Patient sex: M
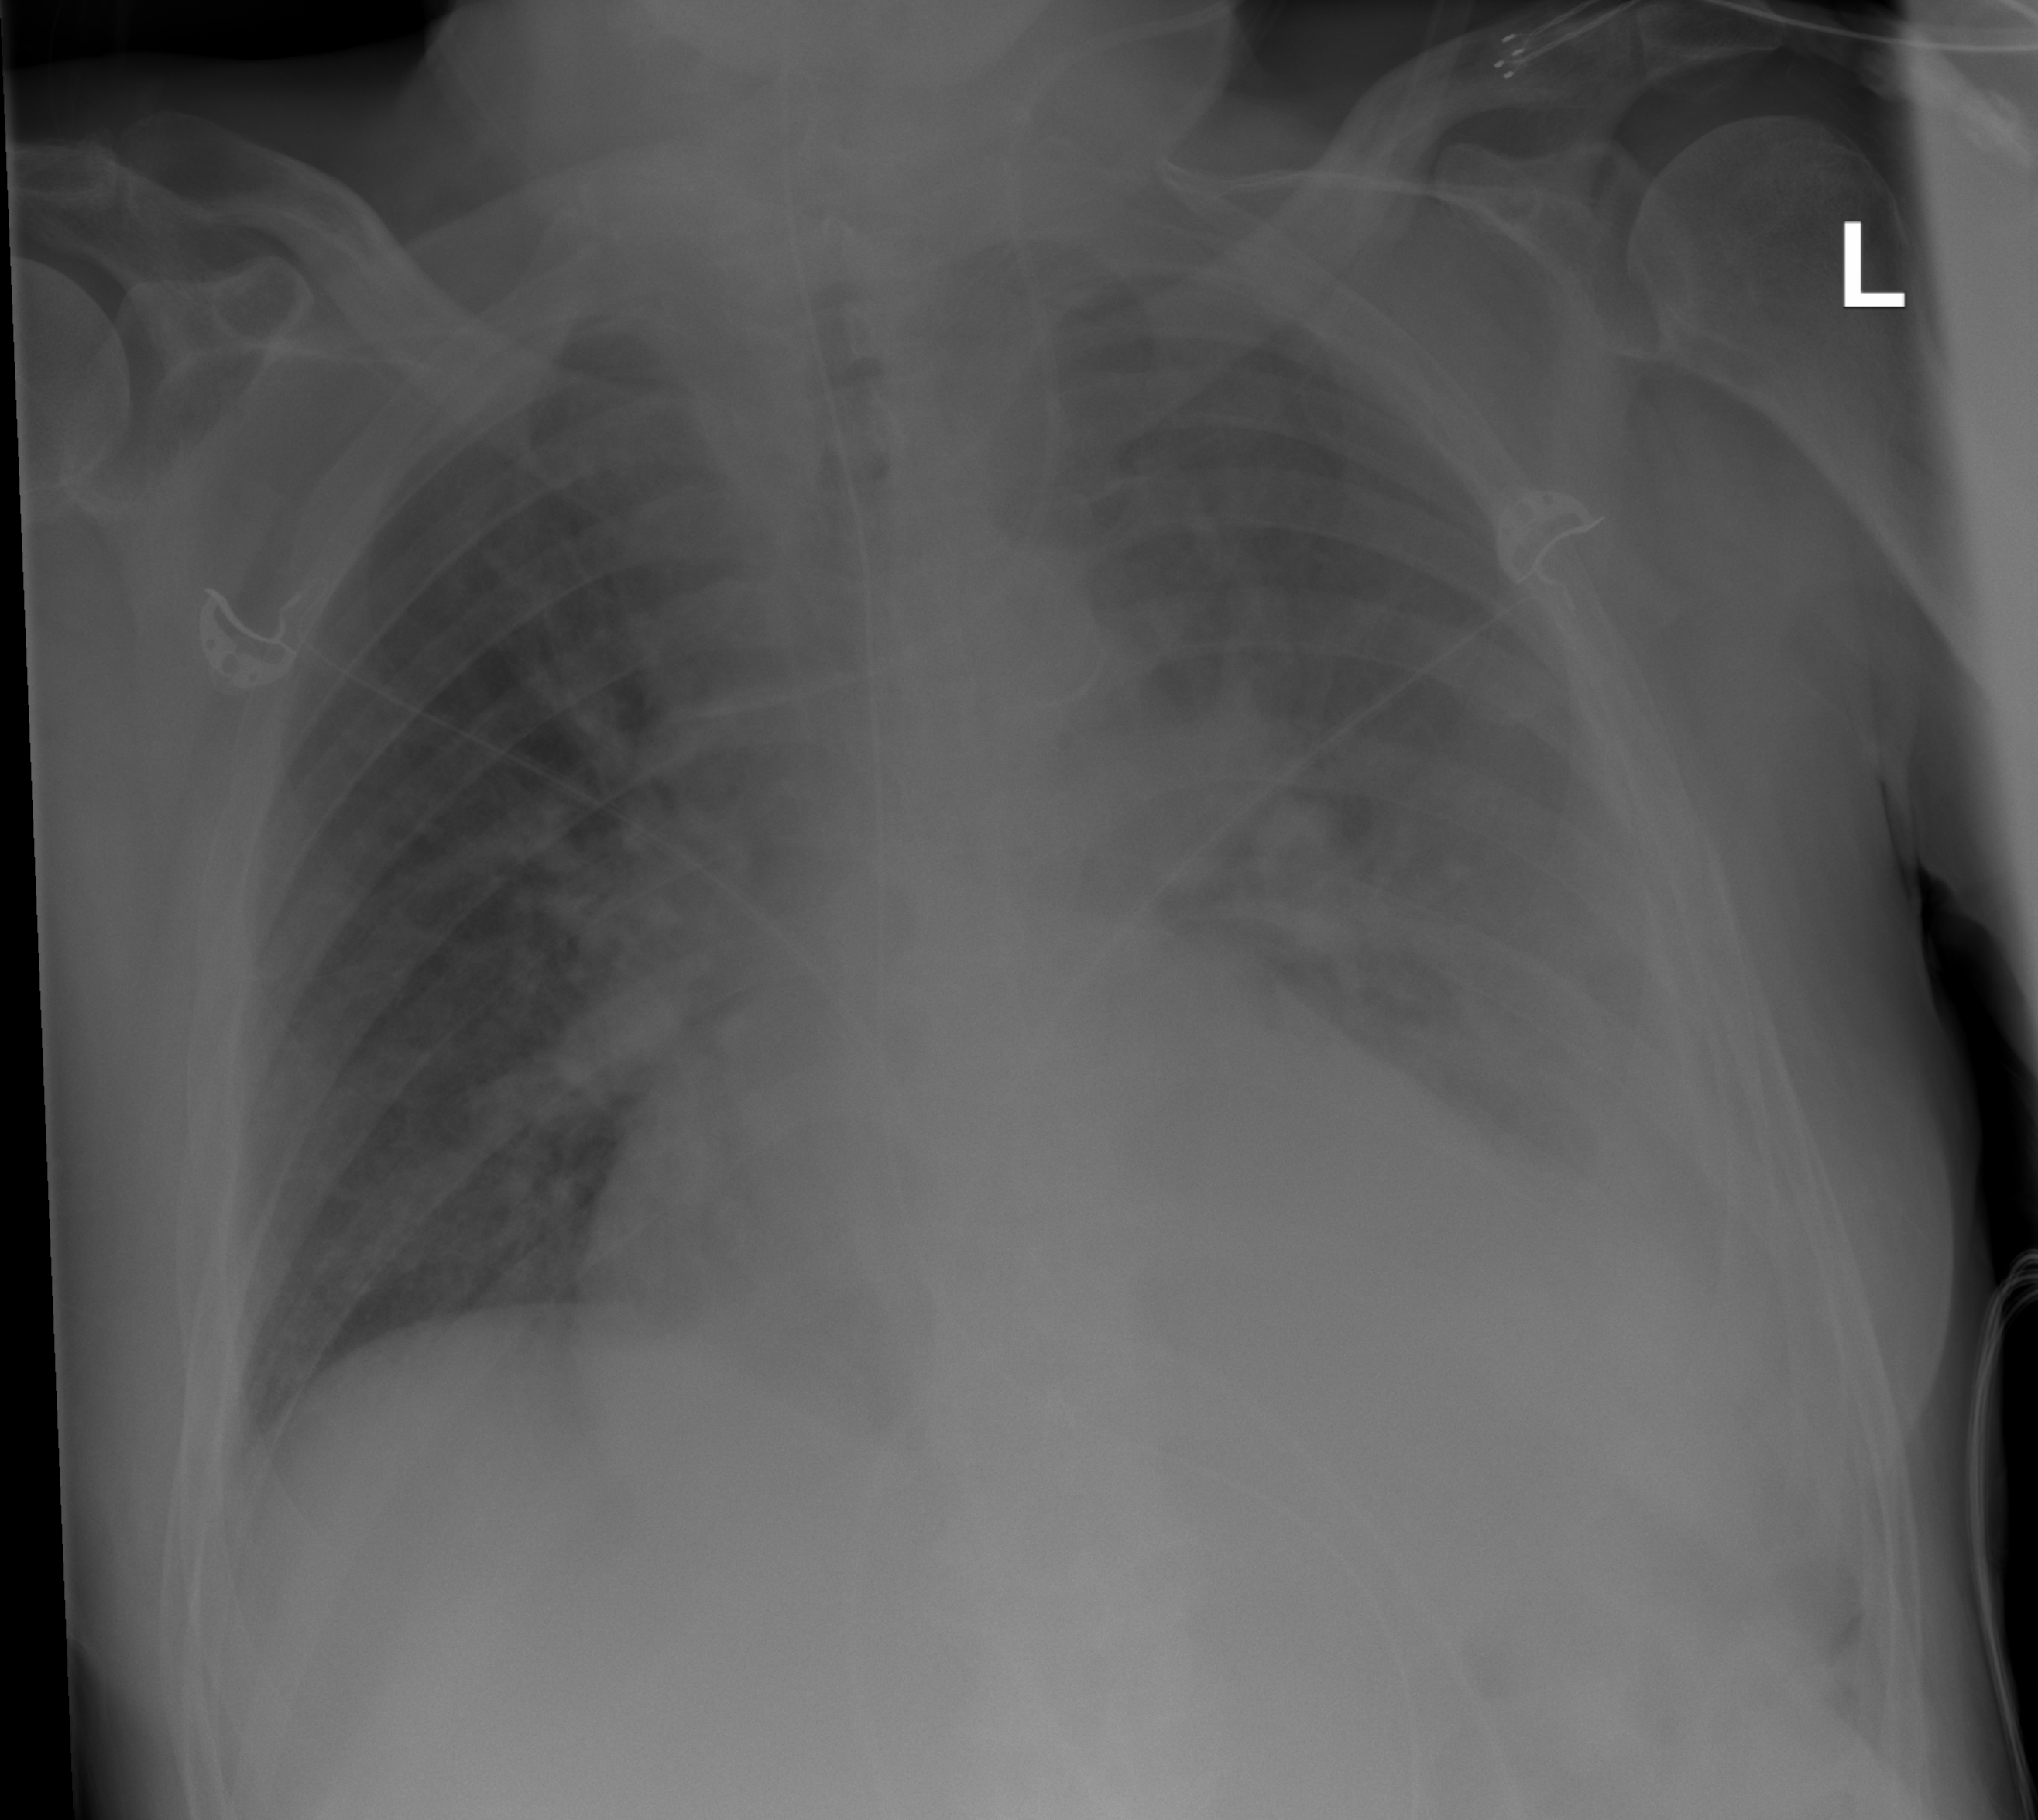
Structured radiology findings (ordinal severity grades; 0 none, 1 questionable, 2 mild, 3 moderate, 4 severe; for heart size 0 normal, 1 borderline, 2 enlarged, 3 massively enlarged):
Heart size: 2
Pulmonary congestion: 2
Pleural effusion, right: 0
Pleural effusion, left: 2
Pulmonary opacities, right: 0
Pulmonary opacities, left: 2
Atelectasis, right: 0
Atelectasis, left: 2